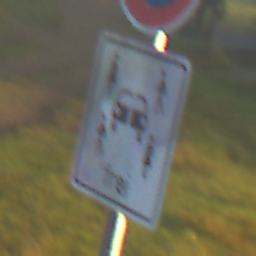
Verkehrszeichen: CarsharingfahrzeugeFrei
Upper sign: AbsolutesHalteverbot
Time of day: SunriseSunset
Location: Outdoor (Nature)
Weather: Clear
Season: NotSpecified
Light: Natural